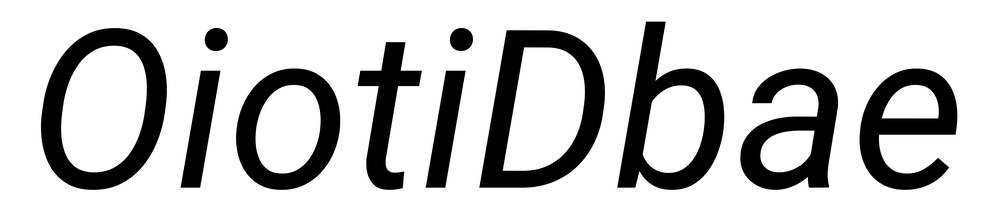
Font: Roboto-Italic_Italic